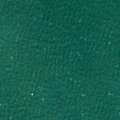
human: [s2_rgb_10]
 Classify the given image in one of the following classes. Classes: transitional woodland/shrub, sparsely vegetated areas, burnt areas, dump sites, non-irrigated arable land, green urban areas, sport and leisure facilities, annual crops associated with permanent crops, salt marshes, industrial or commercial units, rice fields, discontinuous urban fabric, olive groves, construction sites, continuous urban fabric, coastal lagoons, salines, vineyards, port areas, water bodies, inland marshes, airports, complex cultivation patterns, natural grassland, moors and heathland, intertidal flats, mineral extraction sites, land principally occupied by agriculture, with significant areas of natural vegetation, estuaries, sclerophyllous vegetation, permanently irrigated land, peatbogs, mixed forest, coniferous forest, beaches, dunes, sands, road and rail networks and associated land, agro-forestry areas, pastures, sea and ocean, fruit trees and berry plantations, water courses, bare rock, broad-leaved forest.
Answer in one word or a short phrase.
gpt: sea and ocean